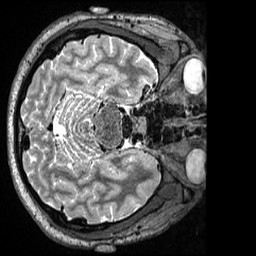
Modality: T2w
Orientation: axial
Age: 28
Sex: male
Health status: ill
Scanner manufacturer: siemens
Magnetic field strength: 3 T
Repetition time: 3.2 s
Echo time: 0.563 s